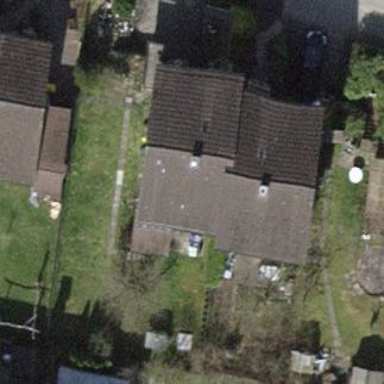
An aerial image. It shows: Semi-detached house with gabled roof.